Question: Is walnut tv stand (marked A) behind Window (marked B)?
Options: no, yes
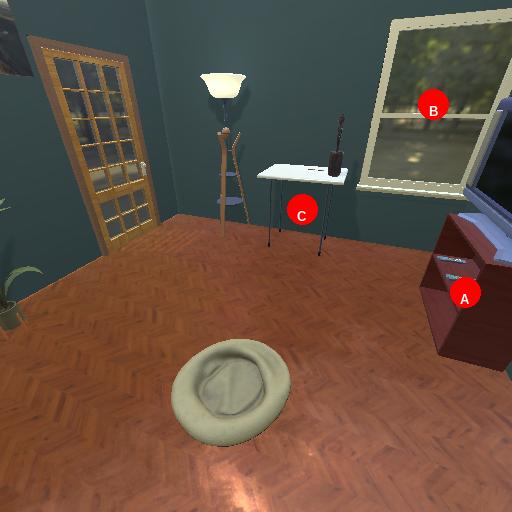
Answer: no